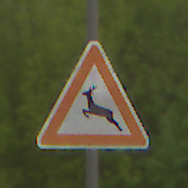
Verkehrszeichen: WildwechselRechts
Umgebung: Outdoor, Nature
Tageszeit: MorningAfternoon
Wetter: Overcast
Licht: Natural
Jahreszeit: NotSpecified
Kontrast: LowContrast